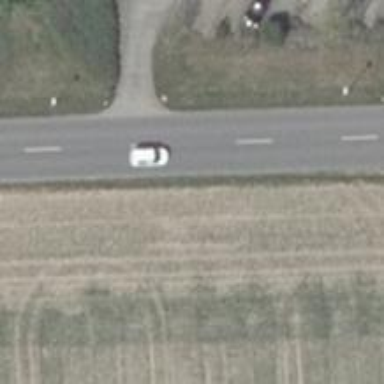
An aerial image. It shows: Asphalt road designated for service vehicles.